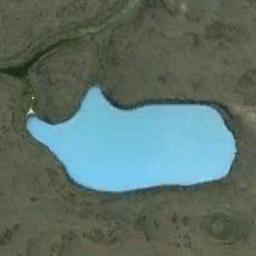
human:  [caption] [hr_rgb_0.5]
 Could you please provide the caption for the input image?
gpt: There is an irregularly shaped pale blue lake on the yellowish brown ground with sparse green vegetation on the ground .

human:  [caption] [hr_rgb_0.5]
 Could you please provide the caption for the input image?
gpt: The lake lies in a wasteland and the water is blue .

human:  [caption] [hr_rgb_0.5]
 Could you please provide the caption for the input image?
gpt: The ground is rough around the lake .

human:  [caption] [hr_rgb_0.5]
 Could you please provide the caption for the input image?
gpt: There are green Spaces and paths beside the lake in the picture .

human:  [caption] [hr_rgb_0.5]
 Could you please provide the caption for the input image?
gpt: The blue lake is surrounded by brown bare land and some green plants .